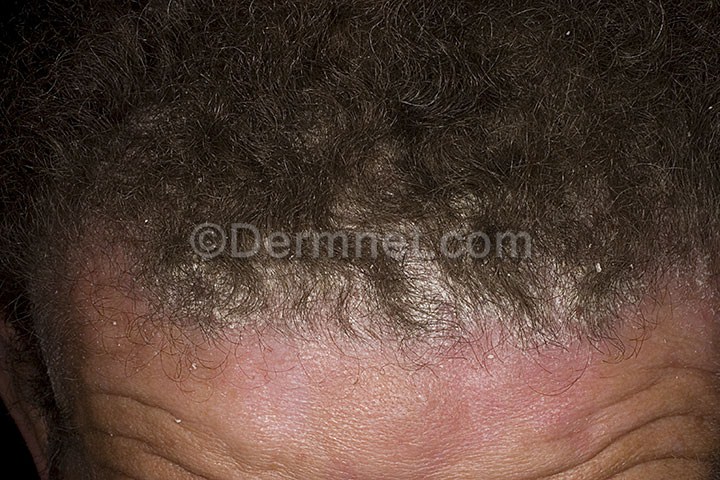
Disease: Psoriasis pictures Lichen Planus and related diseases